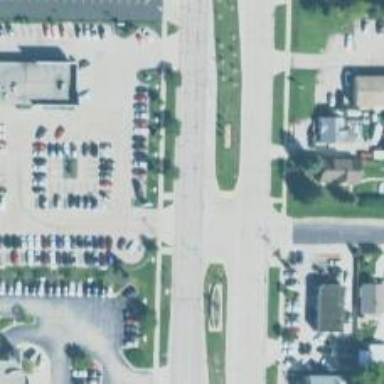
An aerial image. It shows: Unmarked road crossing.